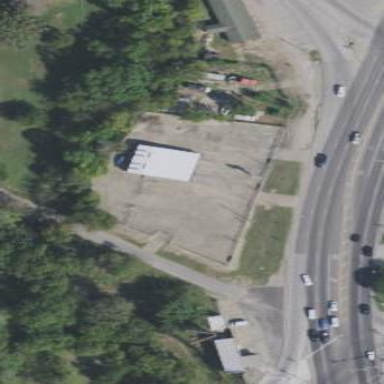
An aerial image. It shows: Retail area with car shop.